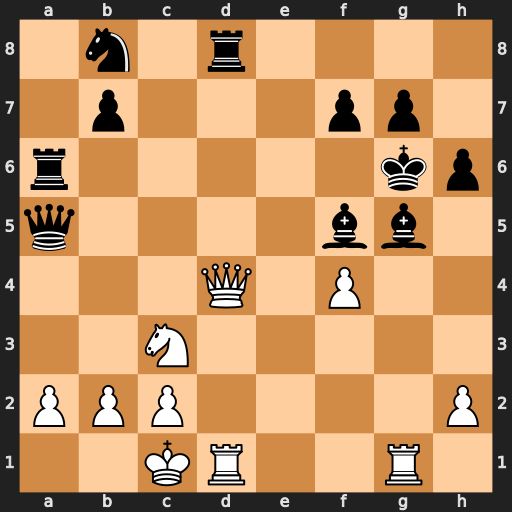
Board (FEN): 1n1r4/1p3pp1/r5kp/q4bb1/3Q1P2/2N5/PPP4P/2KR2R1
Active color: w
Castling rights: -
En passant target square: -
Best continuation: Qxd8 Qxd8 Rxd8